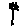
Label: flower